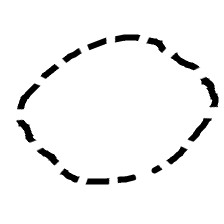
Shape: circle